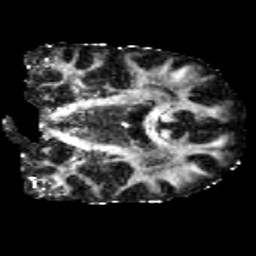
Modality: FA
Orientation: coronal
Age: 46
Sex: male
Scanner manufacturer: ge
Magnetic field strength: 3 T
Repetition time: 3.335 s
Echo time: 0.0868 s